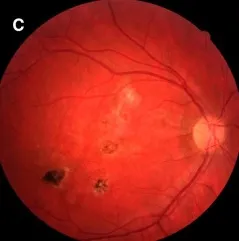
Patient 3. (A,B) Fundus pictures showing posterior retinal lesions occurring simultaneously with macular involvement.
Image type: ophthalmic_imaging (fundus_photograph)